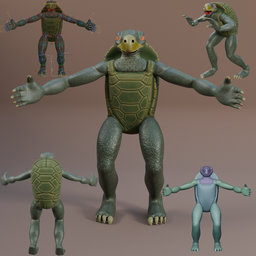
Label: animals